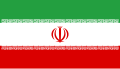
Flag of Iran